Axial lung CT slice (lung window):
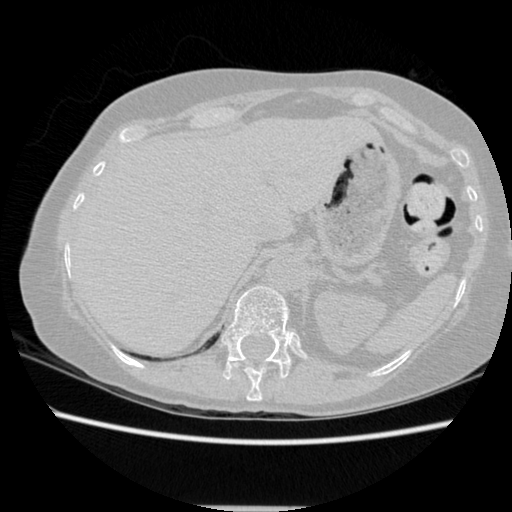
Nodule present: no